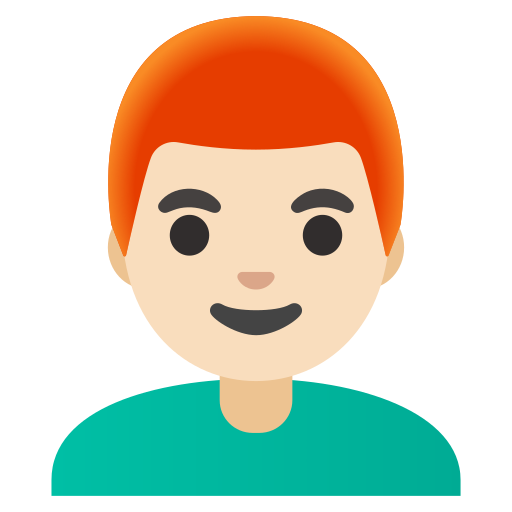
Emoji: 👨🏻‍🦰